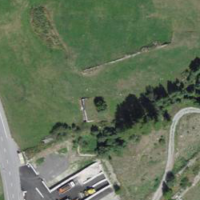
EUNIS habitat code: 53
Species observed at this site:
Turdus pilaris